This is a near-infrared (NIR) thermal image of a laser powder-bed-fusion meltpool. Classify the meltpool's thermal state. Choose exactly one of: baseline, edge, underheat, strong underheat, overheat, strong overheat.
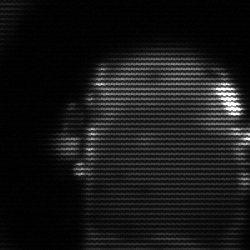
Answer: baseline